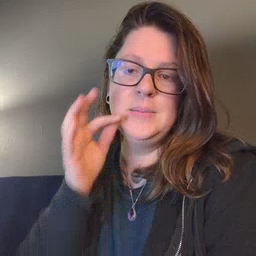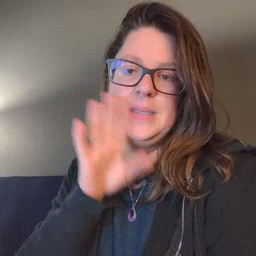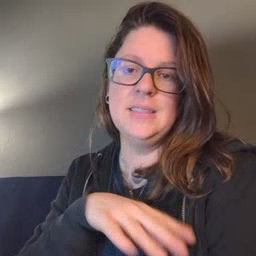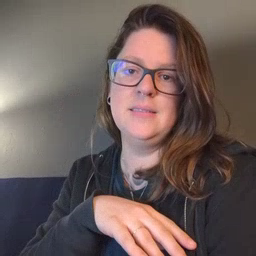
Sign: bee